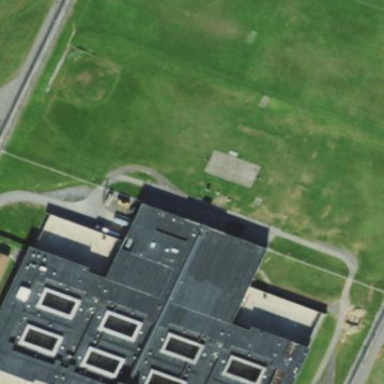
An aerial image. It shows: Prison.